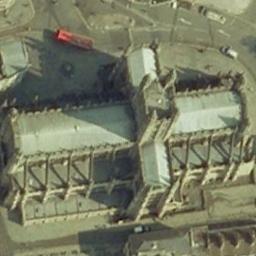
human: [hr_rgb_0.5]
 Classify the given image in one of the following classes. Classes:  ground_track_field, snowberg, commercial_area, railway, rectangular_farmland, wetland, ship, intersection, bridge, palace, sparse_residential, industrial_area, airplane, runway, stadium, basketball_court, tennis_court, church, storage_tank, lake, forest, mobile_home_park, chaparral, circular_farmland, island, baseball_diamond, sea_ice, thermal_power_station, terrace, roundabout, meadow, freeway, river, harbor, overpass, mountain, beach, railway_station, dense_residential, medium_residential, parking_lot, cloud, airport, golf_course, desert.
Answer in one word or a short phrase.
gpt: church